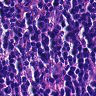
Metastatic tissue present: no